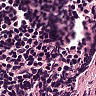
Metastatic tissue present: no